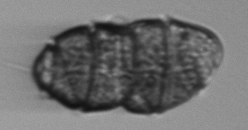
Label: Margalefidinium